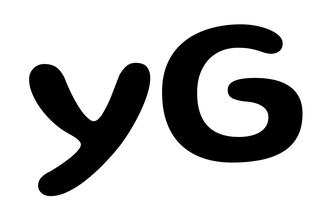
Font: Gluten_Medium